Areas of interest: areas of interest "Business office"
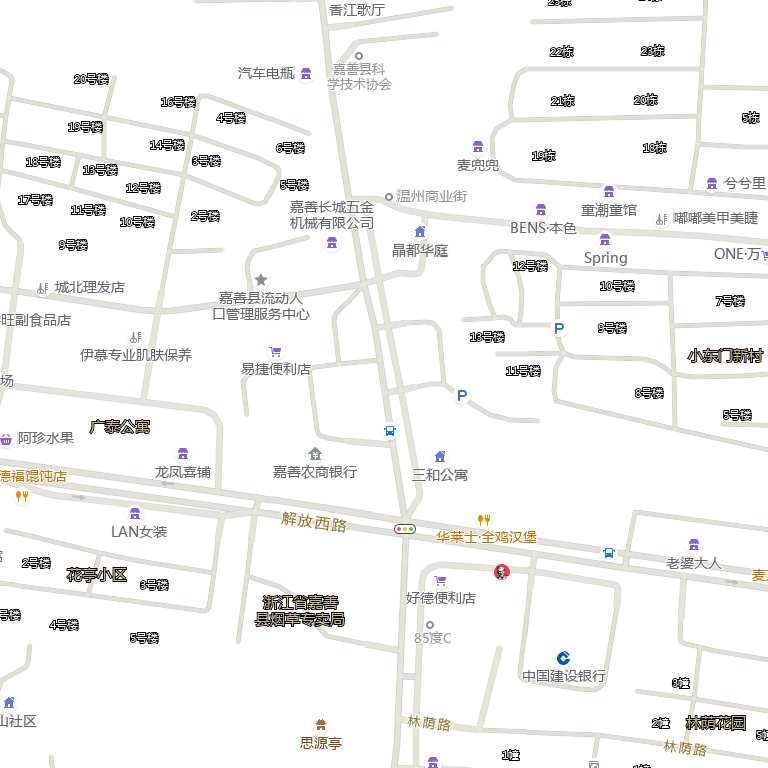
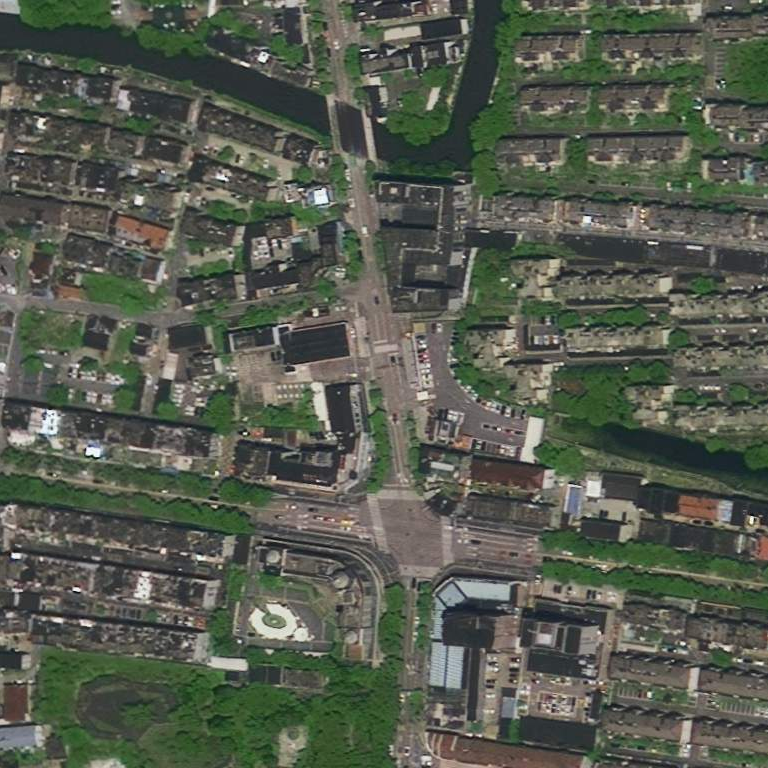